Question: I want to get the angle of two points on a Line chart.
I know how to calculate an angle, the problem is that I need the x and y of the seriescollection.point and I have no idea how to get it.
Can someone help me with it?
EDIT:
Jean-Francois Corbett showed me how to get the points, I meant from top and left, and not point on the graph (on X scale and Y scale) though it can work.
I calculate it wrong. how can I calculate the angles in the picture below?

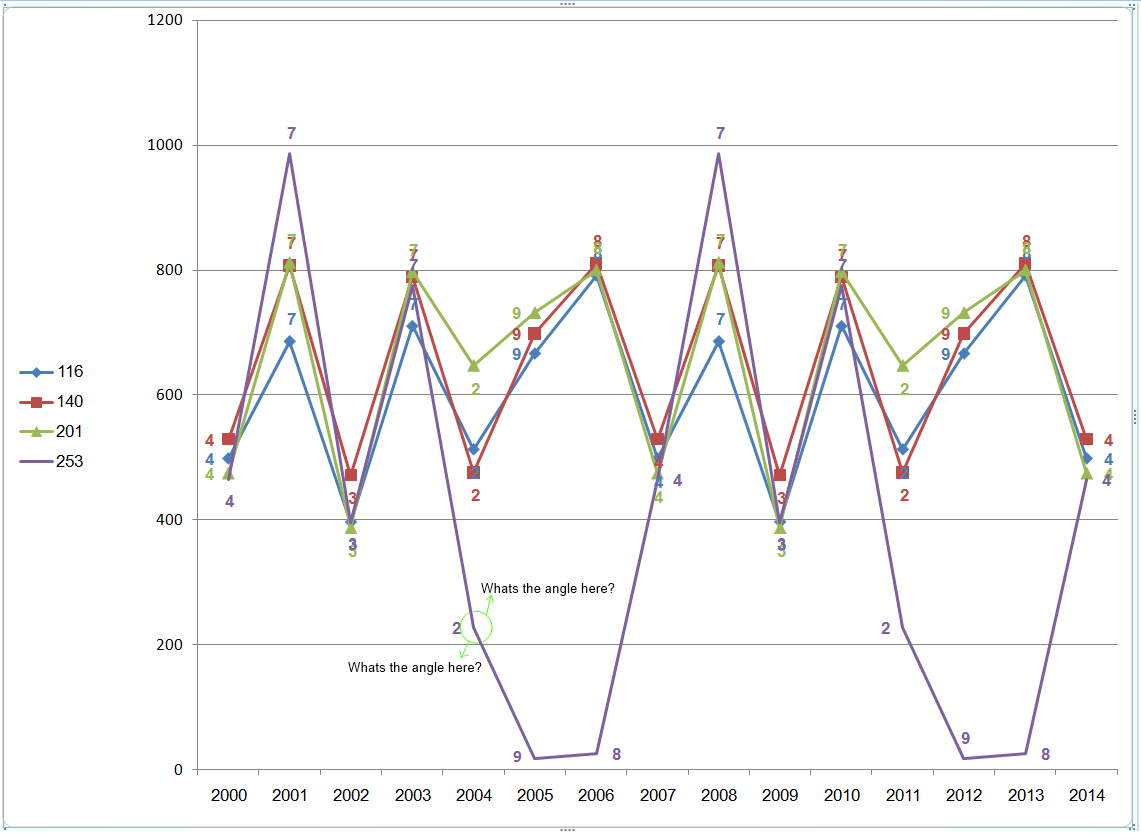
Answer: You ask how to get the (x,y) coordinates of points in a chart series. Here is how:
'''
Dim c As Chart
Dim s As Series
Dim x As Variant
Dim y As Variant
Set c = ActiveChart
Set s = c.SeriesCollection.Item(1)
x = s.XValues
y = s.Values
'''
As far as I can tell from the edited question, OP now wants the coordinates of each point, with origin at the top left of the plot. To do so, you just need to scale by the axis width and span. The x axis is a bit tricky in the case of line plots (which I hate), because there is no min or max scale property; have to use the number of "categories" instead. The following code does this scaling:
'''
Dim c As Chart
Dim s As Series
Dim xa As Axis
Dim ya As Axis
Dim x As Variant
Dim y As Variant
Dim i As Long
Set c = ActiveChart
Set s = c.SeriesCollection.Item(1)
Set xa = c.Axes(xlCategory)
Set ya = c.Axes(xlValue)
x = s.XValues
y = s.Values
For i = LBound(x) To UBound(x)
' Scale x by number of categories, equal to UBound(x) - LBound(x) + 1
x(i) = (i - LBound(x) + 0.5) / (UBound(x) - LBound(x) + 1) * xa.Width
' Scale y by axis span
y(i) = ya.Height - y(i) / (ya.MaximumScale - ya.MinimumScale) * ya.Height
Next i
'''
Note that 'y' increases along the negative y direction on the plot, since you want the origin to be at the top left.
Using this 'x' and 'y', you can calculate your angle as seen on the screen.